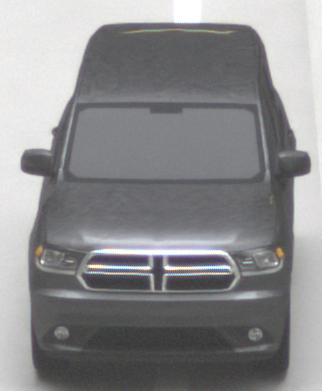
Make: Dodge
Model: Durango
Detailed model: Gen. 3
Model produced from: 2010
Doors: 5
Color: gray
Road condition: dry road
Daytime: midday
Contrast: medium contrast